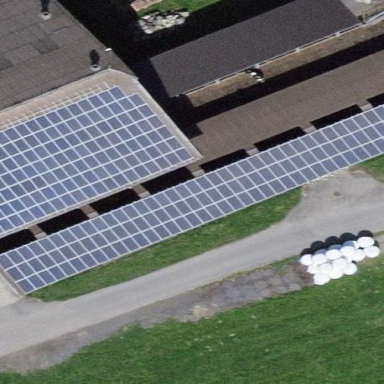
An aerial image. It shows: Solar power generator utilizing photovoltaic technology with solar photovoltaic panels.